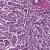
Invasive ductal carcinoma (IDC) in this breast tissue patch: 1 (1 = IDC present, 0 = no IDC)